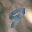
Label: 9